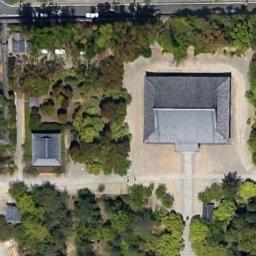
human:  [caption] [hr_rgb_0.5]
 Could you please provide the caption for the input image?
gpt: The palace is surrounded by trees .

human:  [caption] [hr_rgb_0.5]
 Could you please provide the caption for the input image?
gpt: The gray palace is surrounded by a grove of trees .

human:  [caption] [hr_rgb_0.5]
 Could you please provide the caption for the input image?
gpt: The palace is surrounded by trees .

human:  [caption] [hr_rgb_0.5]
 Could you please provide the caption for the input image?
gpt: The palace is surrounded by trees .

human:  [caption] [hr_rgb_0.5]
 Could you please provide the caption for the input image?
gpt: There are some green trees and brown trees beside the black palace .